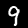
Digit: 9